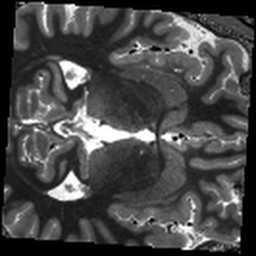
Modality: T1map
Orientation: axial
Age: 21
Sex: male